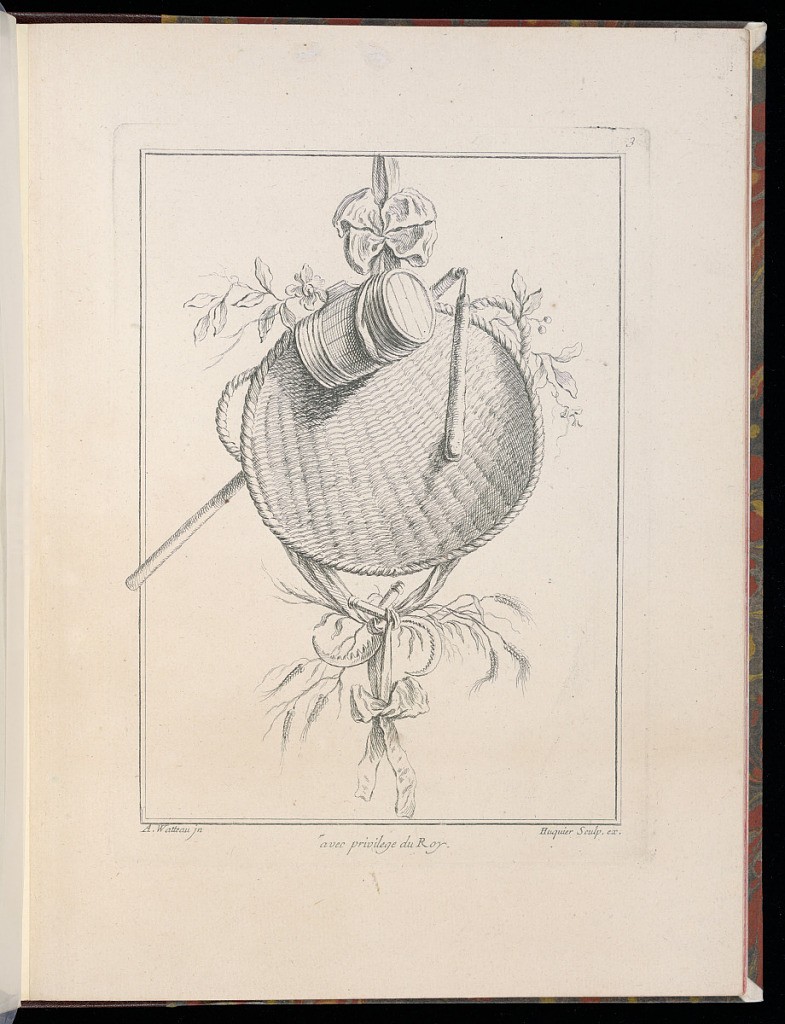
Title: Design for a Trophy
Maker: Antoine Watteau, French, 1684–1721
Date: ca. 1735
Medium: Etching on laid paper
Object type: Print
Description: Design for an ornamental trophy from a tied ribbon. The trophy incorporates a large basket, two sickles, large stick, small cask, intertwined with sprigs of leaves and berries, and wheat. The plate is signed and numbered.